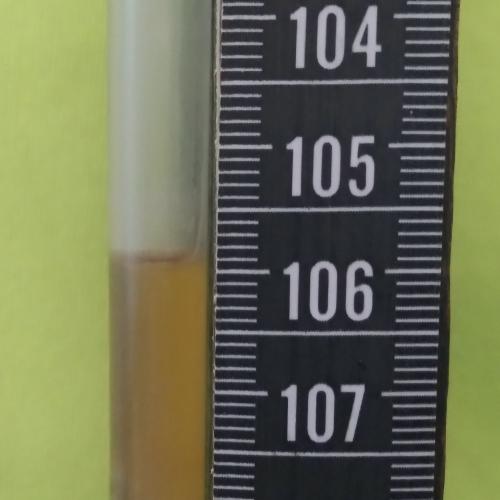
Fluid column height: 105.9 cm